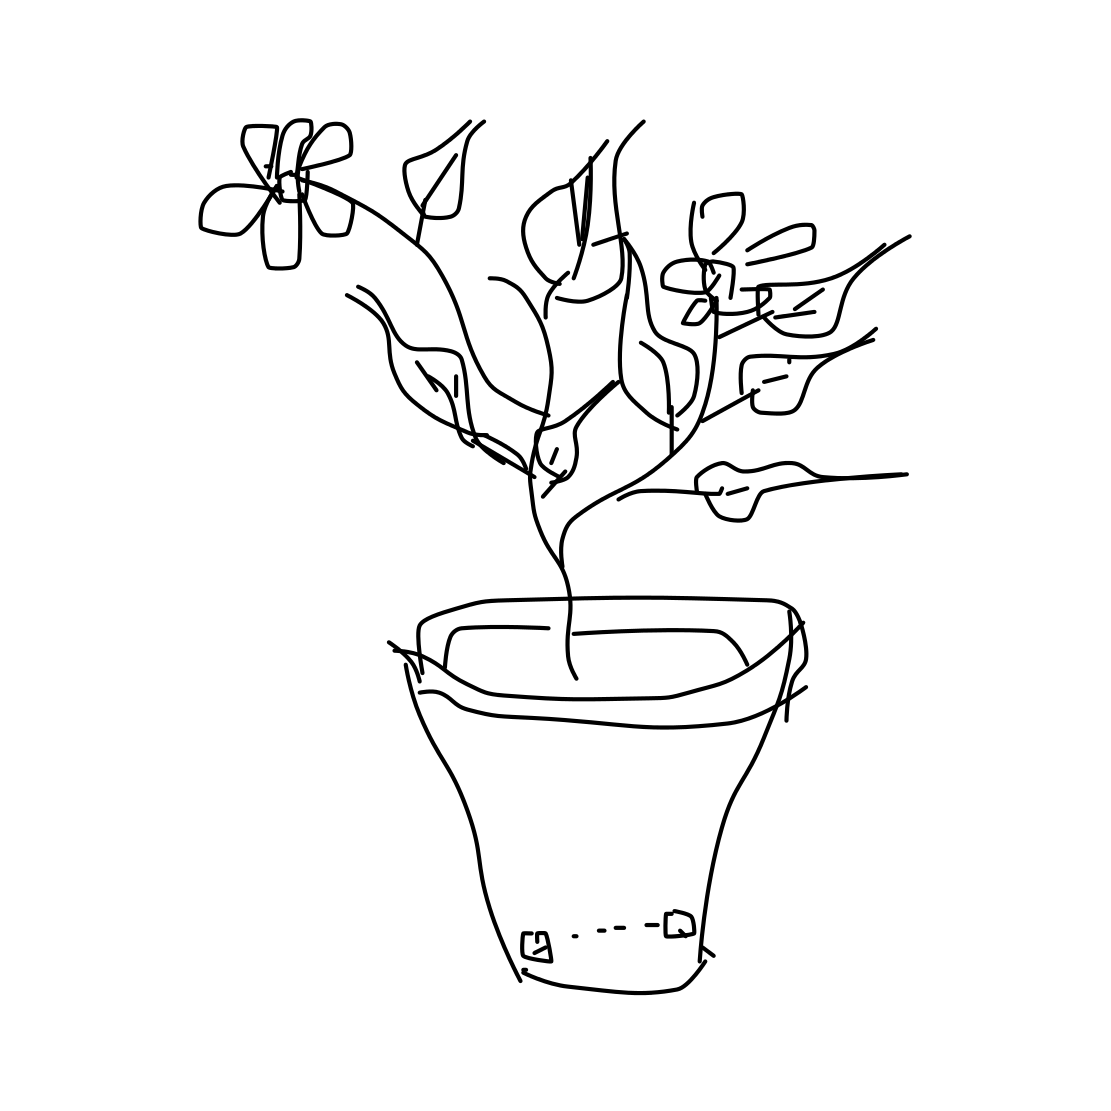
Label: potted plant